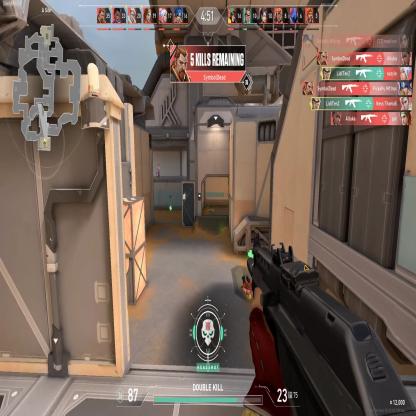
Label: enemy